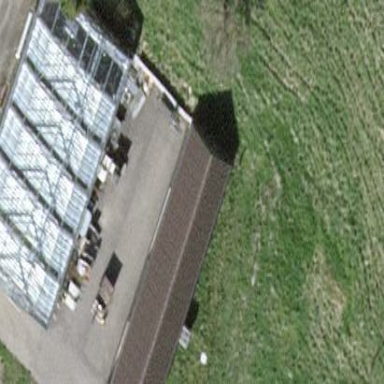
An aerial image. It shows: Greenhouse.